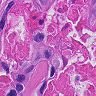
Metastatic tissue present: yes